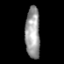
Tissue: prostate
Cell type: T cells
Senescence score: 0.8067
Nuclear area (px): 749
Mean DAPI intensity: 154.142